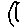
Label: moon